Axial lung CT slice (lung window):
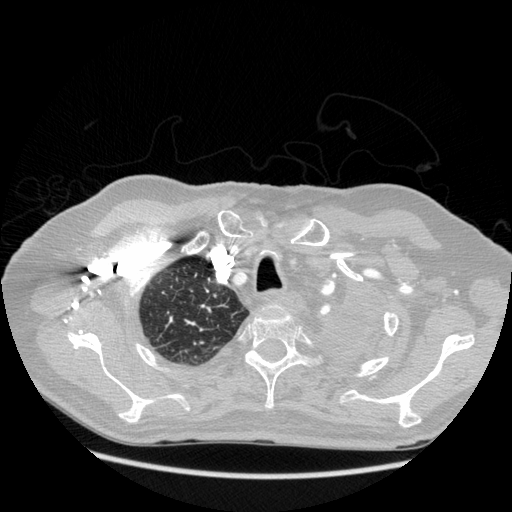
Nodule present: no